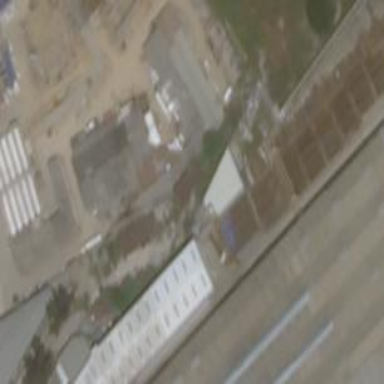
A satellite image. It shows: Industrial building.